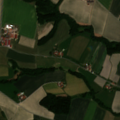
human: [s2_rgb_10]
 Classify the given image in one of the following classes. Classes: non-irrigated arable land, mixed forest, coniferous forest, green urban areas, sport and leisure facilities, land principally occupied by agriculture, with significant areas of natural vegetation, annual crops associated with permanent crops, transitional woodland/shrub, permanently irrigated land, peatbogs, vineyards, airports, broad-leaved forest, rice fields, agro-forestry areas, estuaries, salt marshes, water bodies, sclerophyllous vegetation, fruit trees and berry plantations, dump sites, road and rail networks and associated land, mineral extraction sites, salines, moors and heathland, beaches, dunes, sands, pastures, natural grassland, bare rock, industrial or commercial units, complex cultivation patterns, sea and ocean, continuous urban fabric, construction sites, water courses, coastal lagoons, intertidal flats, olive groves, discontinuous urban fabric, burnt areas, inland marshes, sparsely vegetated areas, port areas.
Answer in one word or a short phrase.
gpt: non-irrigated arable land, land principally occupied by agriculture, with significant areas of natural vegetation